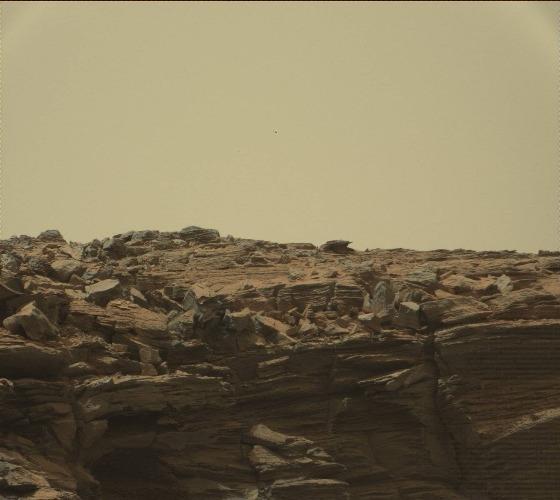
Terrain classes present: Bedrock, Shadow, Sky / Distant Mountains